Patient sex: M
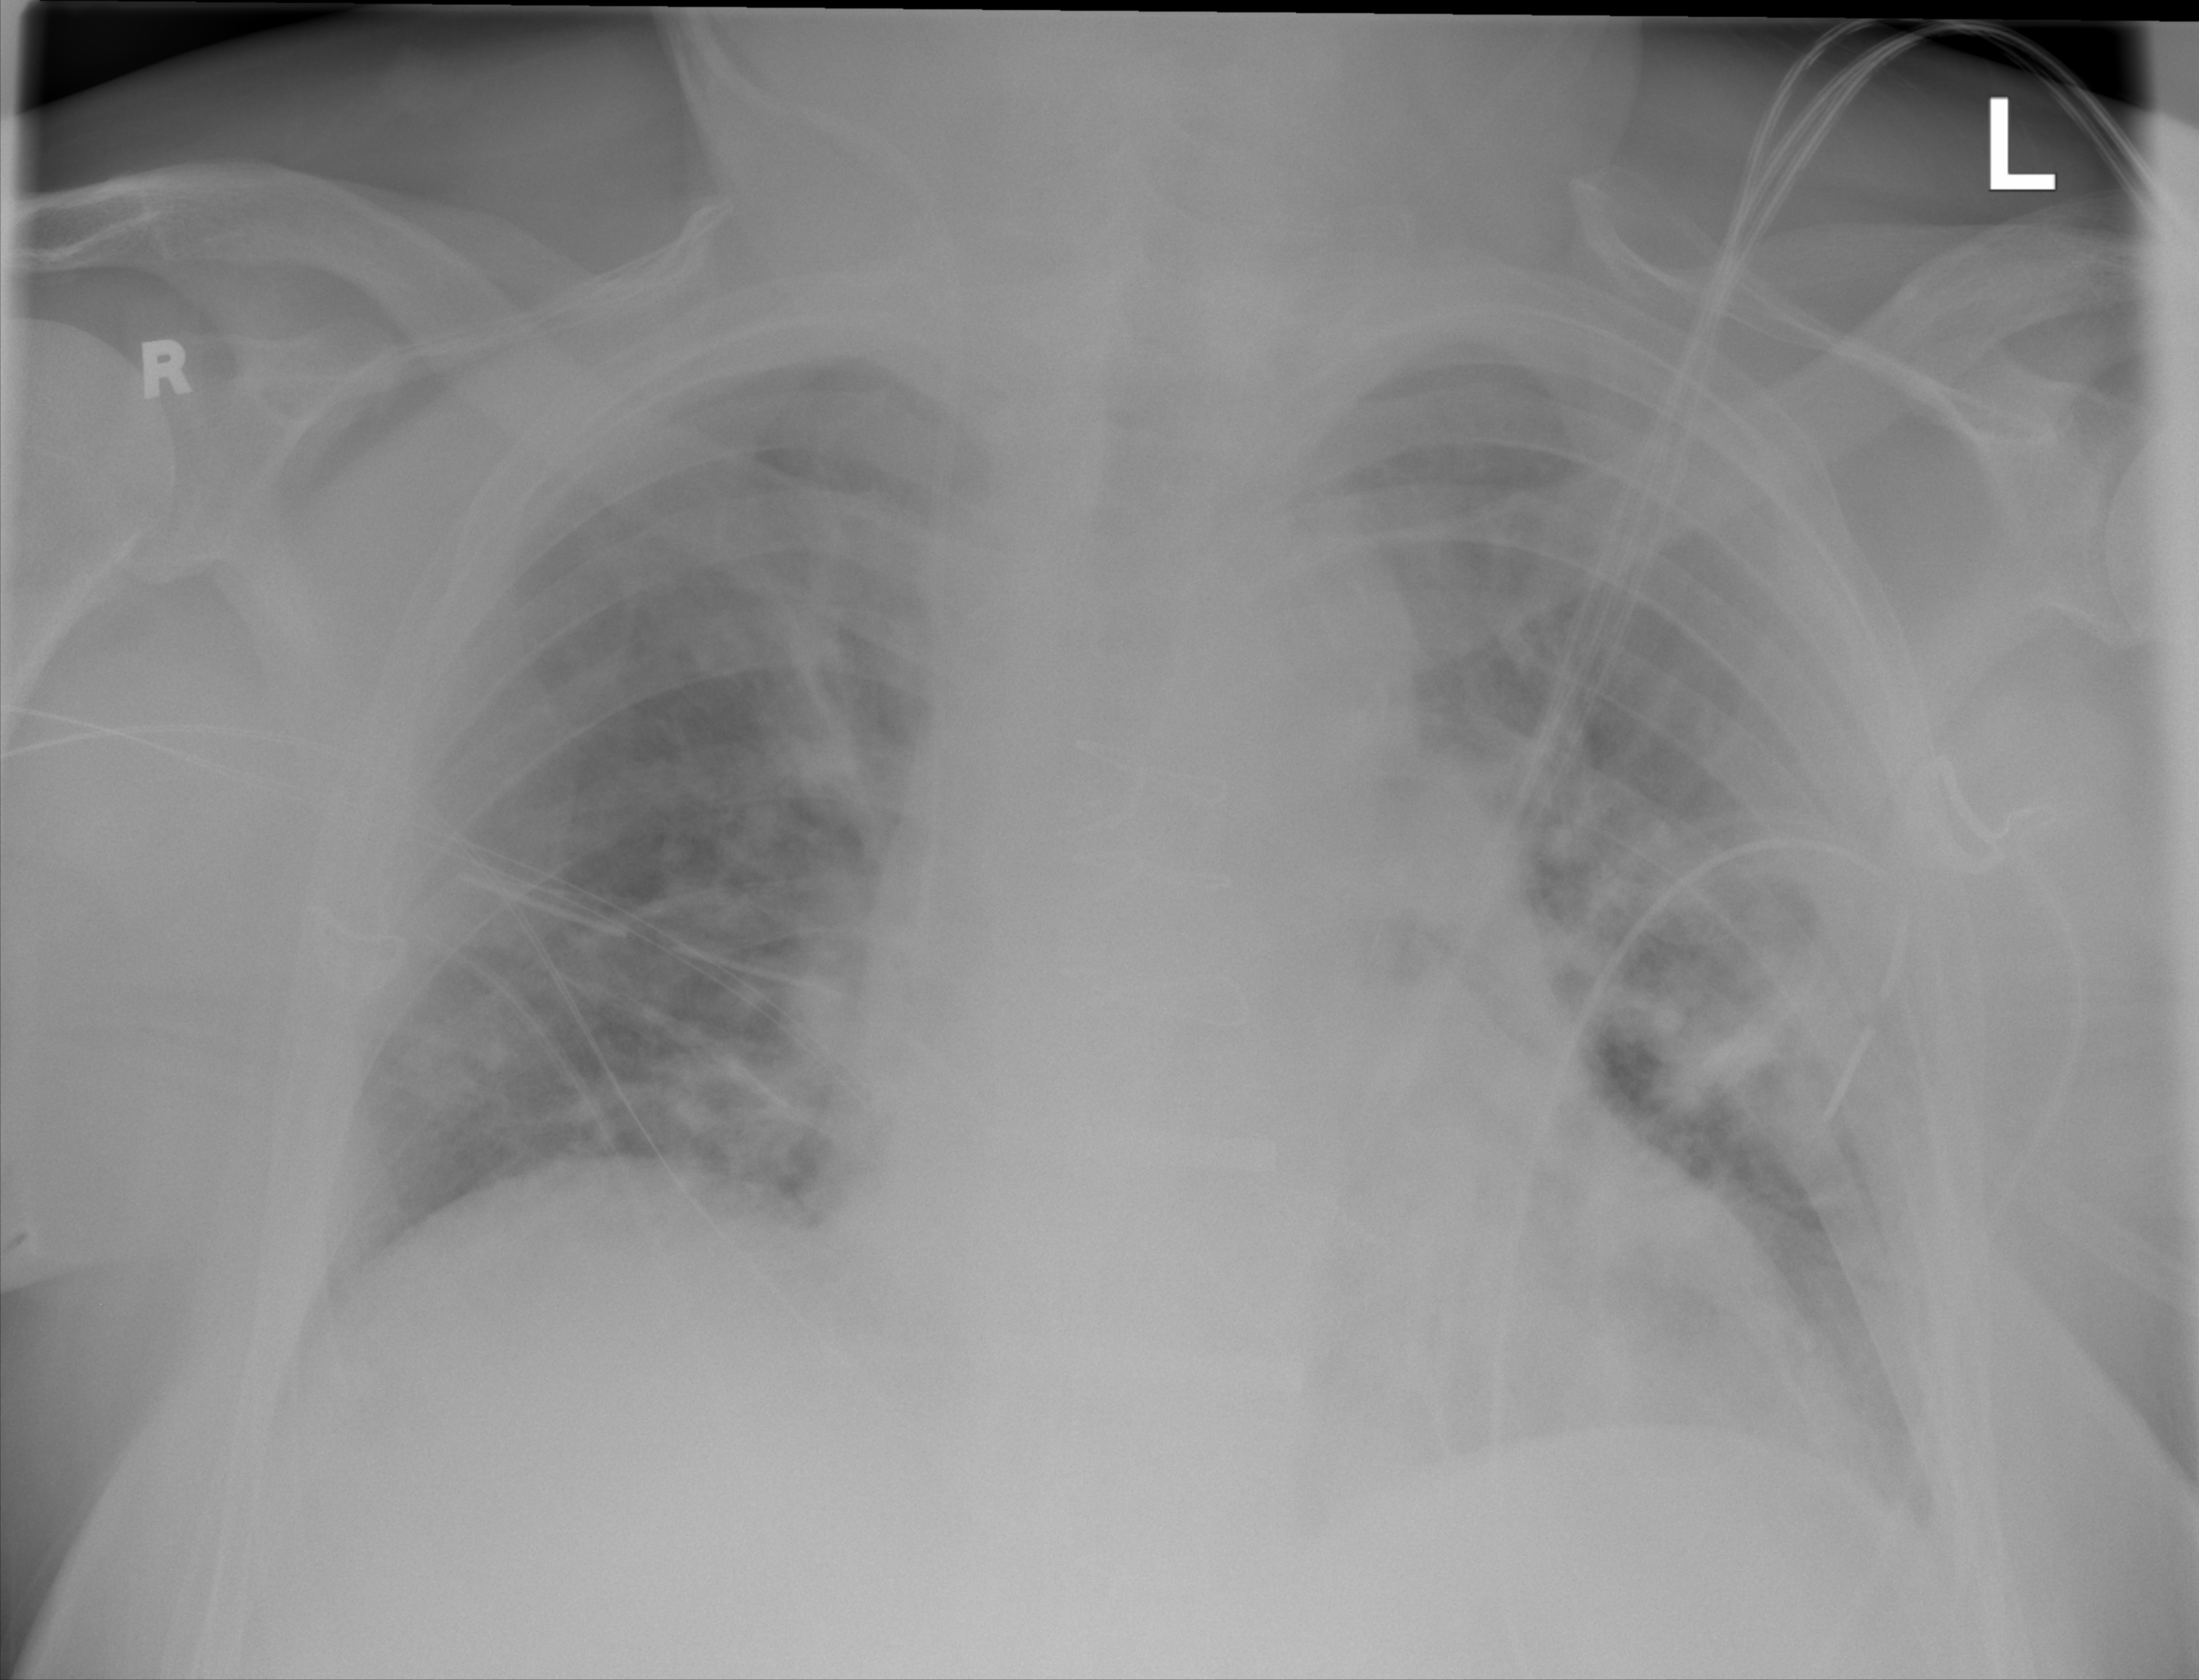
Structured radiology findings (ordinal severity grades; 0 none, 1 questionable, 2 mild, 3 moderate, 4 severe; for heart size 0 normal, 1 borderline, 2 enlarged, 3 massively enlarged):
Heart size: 1
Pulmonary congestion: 2
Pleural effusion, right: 2
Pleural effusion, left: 2
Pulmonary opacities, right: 2
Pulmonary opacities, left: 2
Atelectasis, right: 0
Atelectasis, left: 0